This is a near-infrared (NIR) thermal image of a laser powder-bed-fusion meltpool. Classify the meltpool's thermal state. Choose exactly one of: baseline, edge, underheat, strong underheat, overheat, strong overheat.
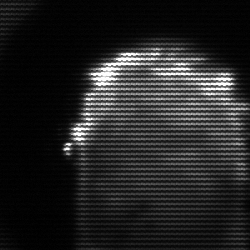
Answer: baseline